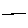
Label: line